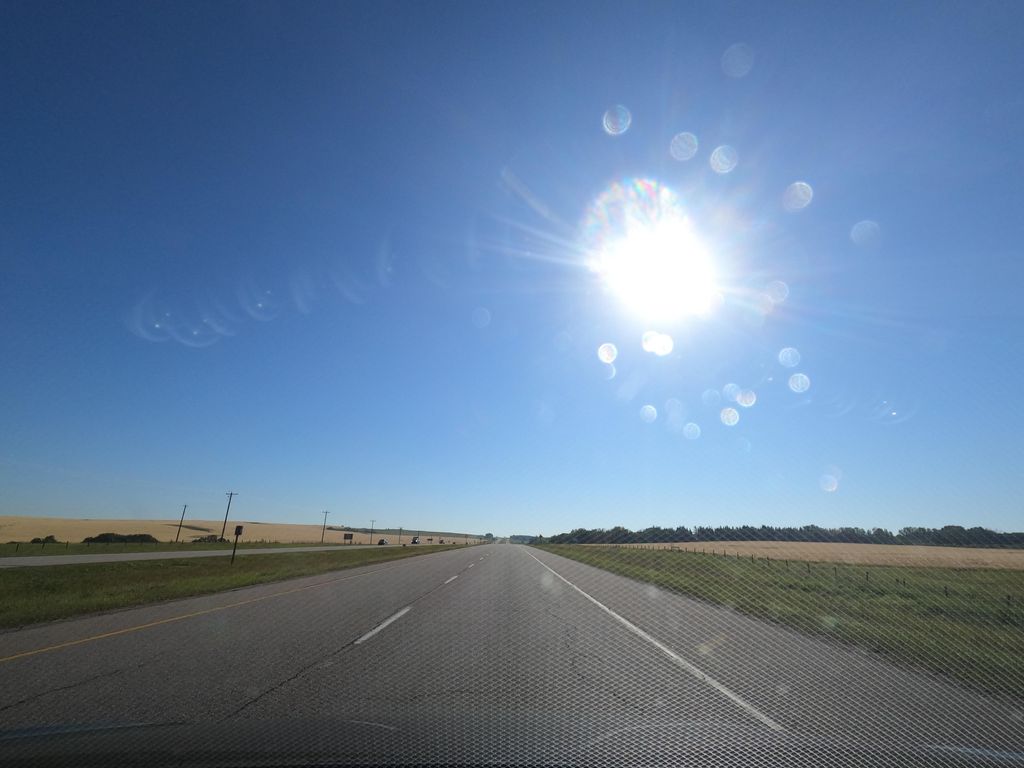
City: calgary